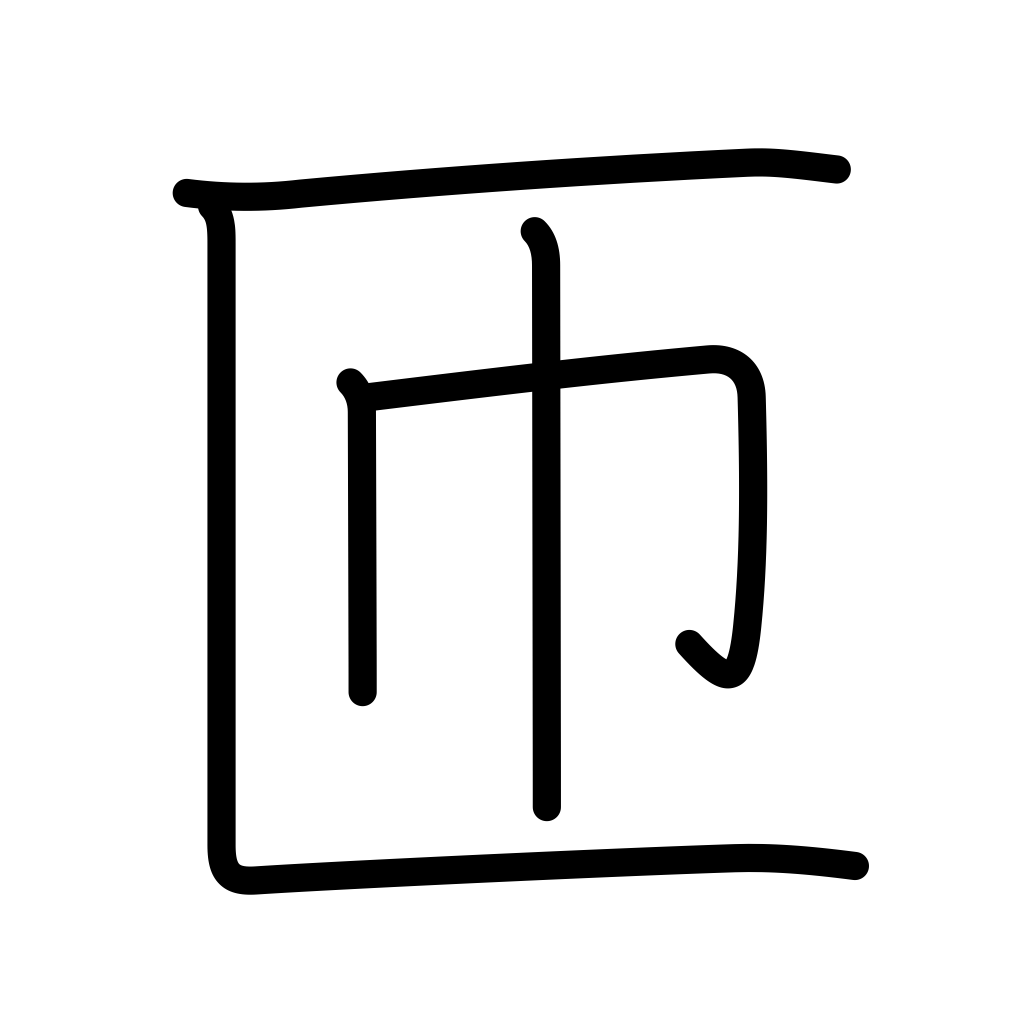
Meaning: go around